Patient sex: M
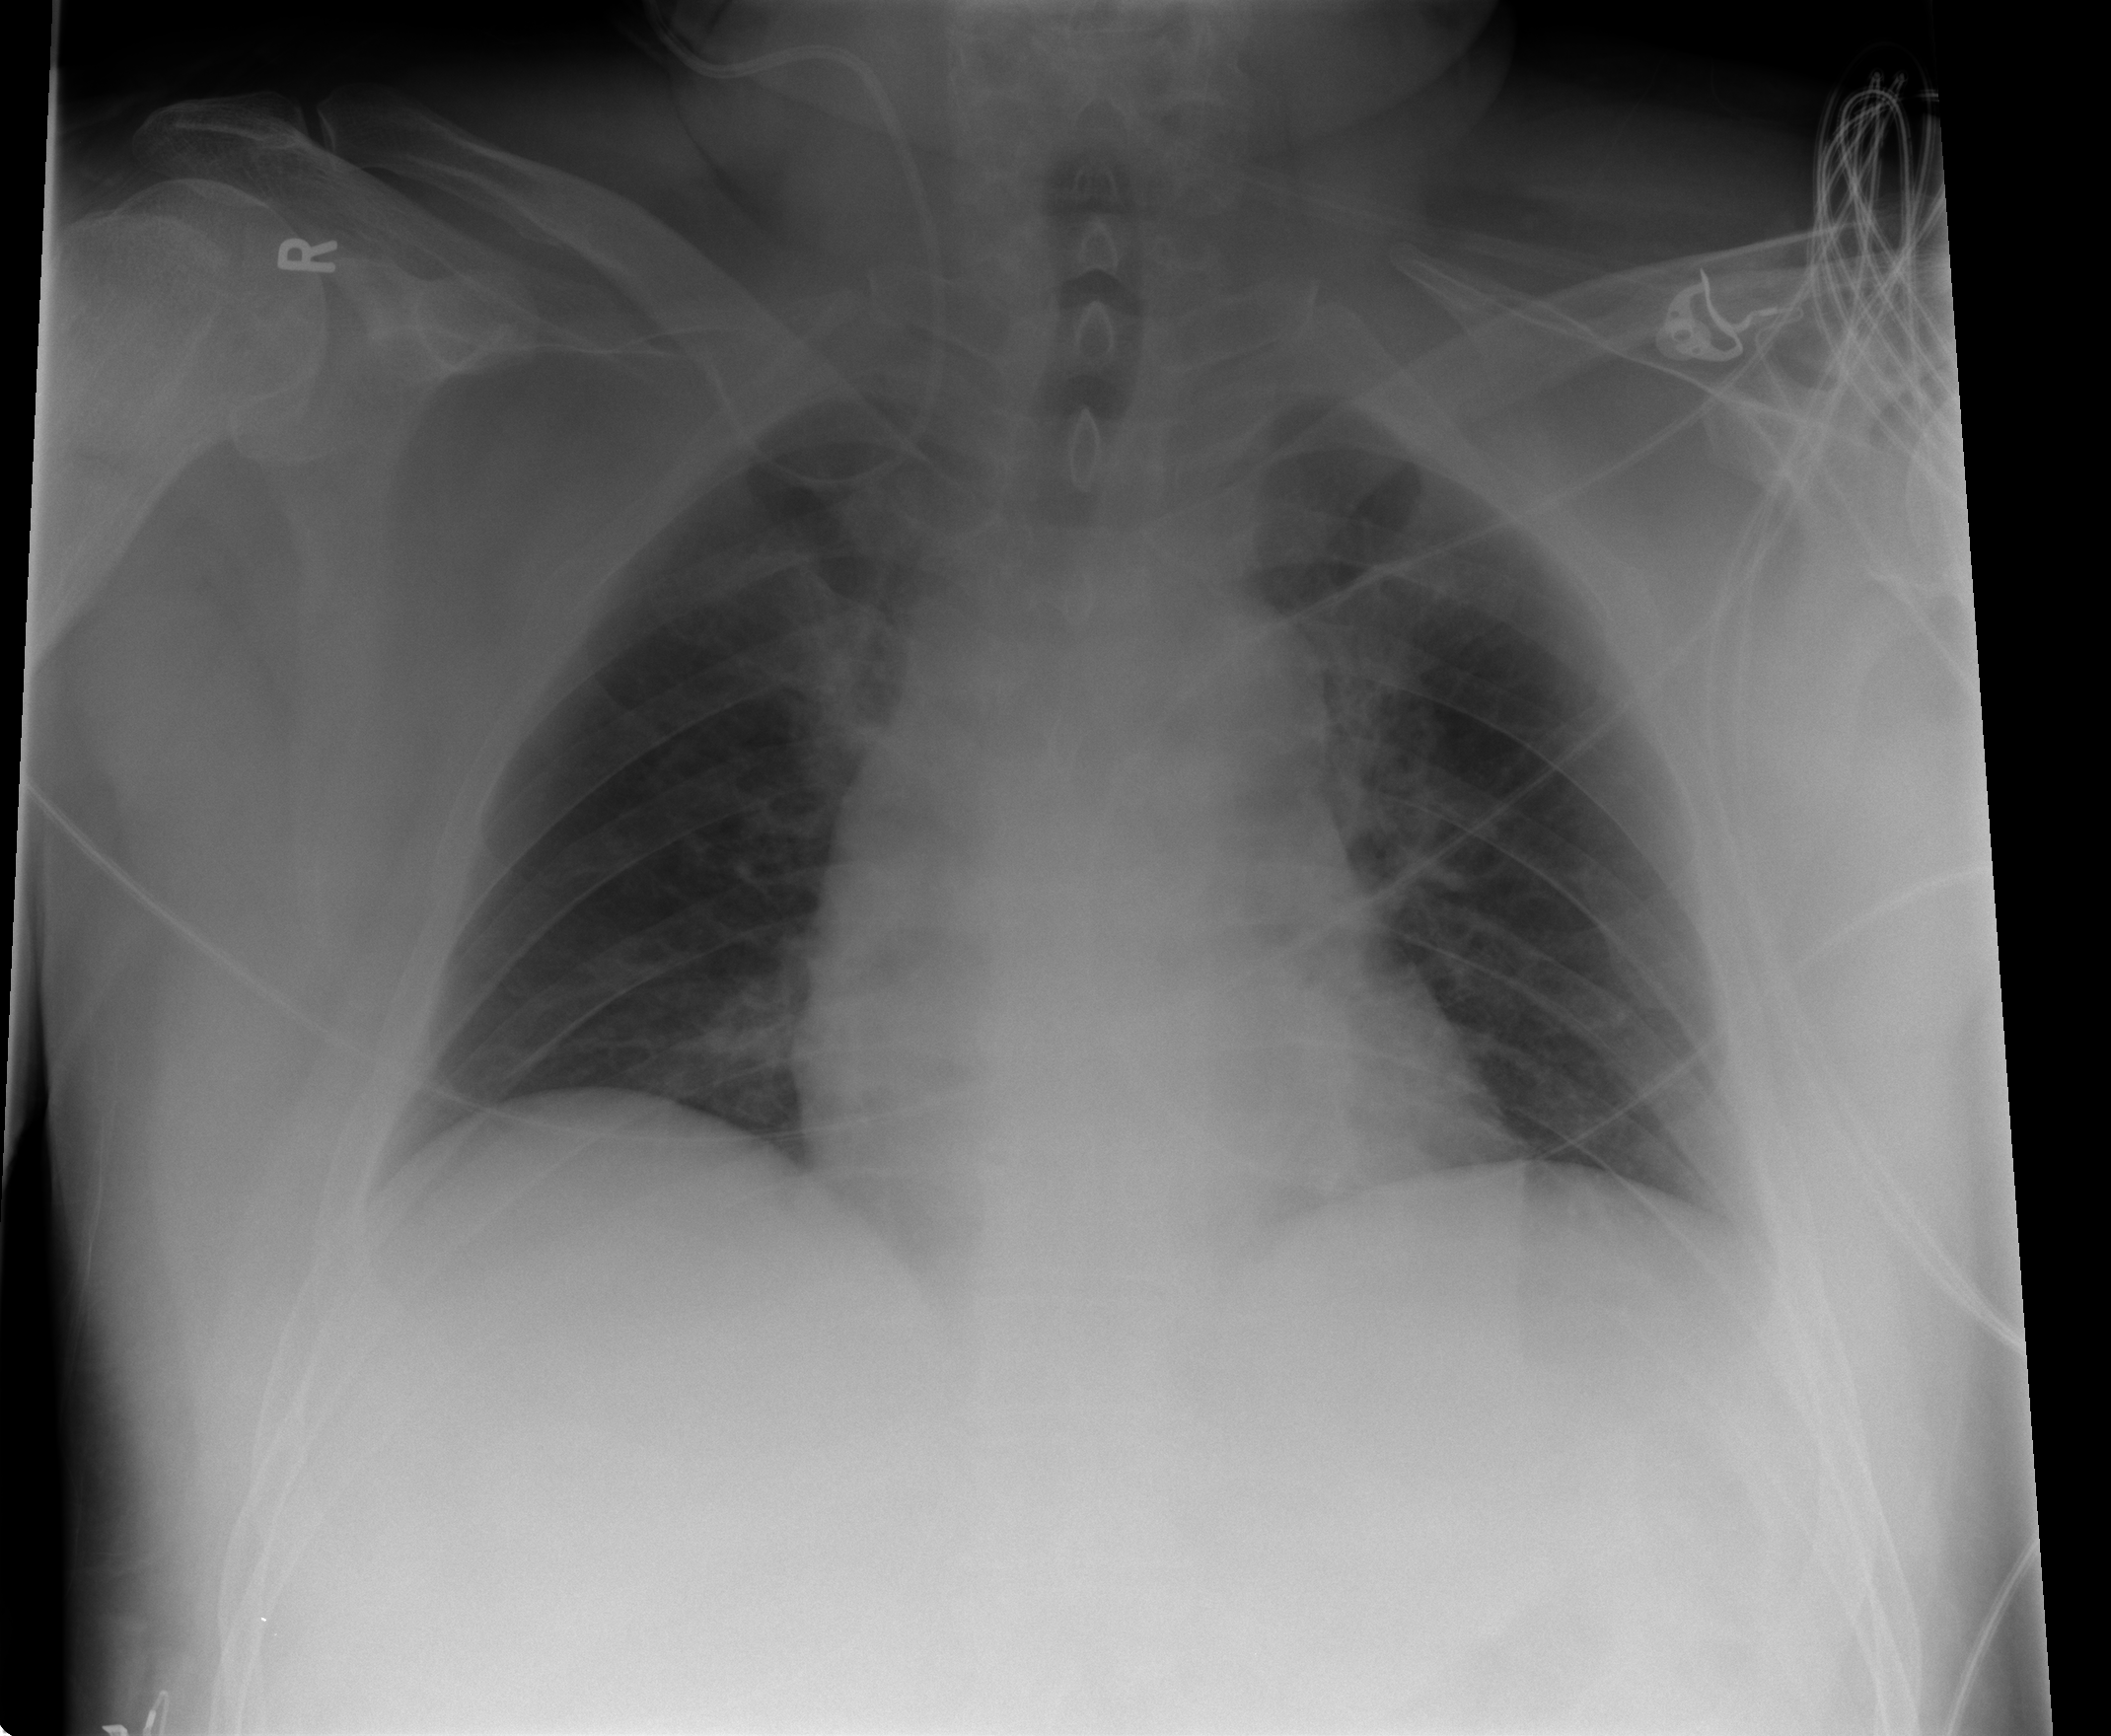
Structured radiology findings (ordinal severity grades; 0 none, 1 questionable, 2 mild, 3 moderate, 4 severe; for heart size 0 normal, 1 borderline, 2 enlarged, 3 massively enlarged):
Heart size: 0
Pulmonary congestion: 0
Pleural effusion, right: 0
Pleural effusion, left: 0
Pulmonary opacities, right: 0
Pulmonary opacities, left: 0
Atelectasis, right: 2
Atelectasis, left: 0